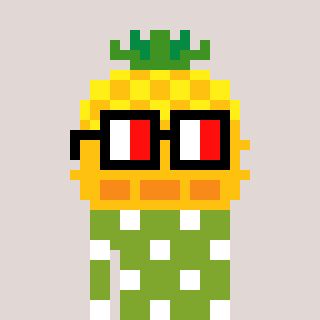
a pixel art character with square glasses with black frames and red eyes, a pineapple-shaped head and a slimegreen-colored body on a warm background